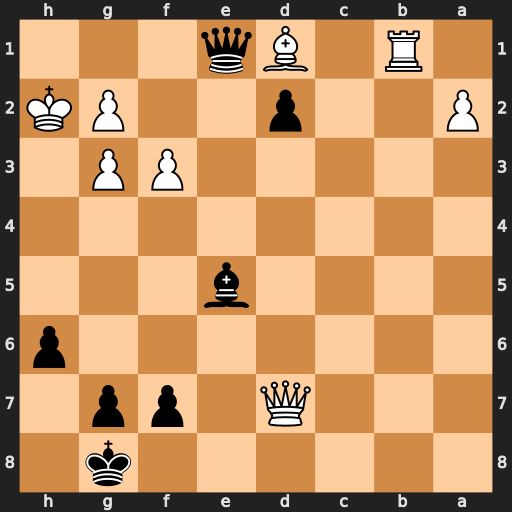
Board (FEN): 6k1/3Q1pp1/7p/4b3/8/5PP1/P2p2PK/1R1Bq3
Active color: b
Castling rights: -
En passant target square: -
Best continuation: Qxg3+ Kg1 Qe1#